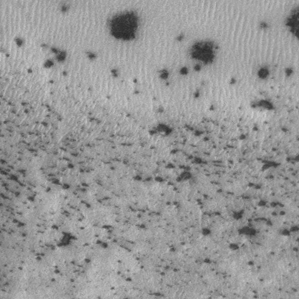
Label: frost